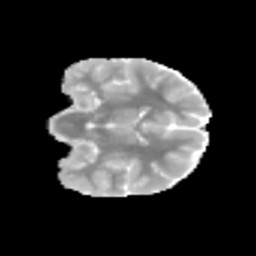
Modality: MD
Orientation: coronal
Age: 11
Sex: female
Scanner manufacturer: siemens
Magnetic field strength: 3 T
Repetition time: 3.8 s
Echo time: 0.07 s